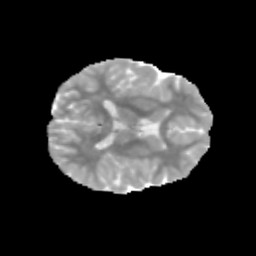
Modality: MD
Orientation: axial
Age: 9
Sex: male
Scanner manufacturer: siemens
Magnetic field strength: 3 T
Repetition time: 3.8 s
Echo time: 0.07 s